Current action and preconditions to check: trajectory_clear

Your task: For each precondition in the list above, predict whether it will hold at this action.

Consider the current scene as observed from the mobile robot's camera, and analyze the predicted future states of all dynamic agents (e.g., people, animals, vehicles, or any moving entities) within the NEXT SECOND.

IMPORTANT: Only answer "very likely" if you are absolutely certain—based on strong, clear evidence—that a dynamic agent will violate the precondition in the predicted future state. Do NOT answer "very likely" for unlikely, ambiguous, or low-probability risks.

Ask yourself for each precondition: Is there a high probability, with clear and convincing evidence, that the predicted future states of any dynamic agent will interfere with the predicted future state of the currently executing action within the NEXT SECOND, causing that precondition to fail?

Assess the risk level based on these predictions. Use "likely" or "very likely" if motions create a clear risk of interference.

Use "neutral" or "improbable" if agents are nearby but their predicted paths are clearly diverging or non-conflicting.

Failure Risk Categories: "very improbable", "improbable", "neutral", "likely", "very likely"

Answer Format: Output ONLY the probability_of_failure value from these categories: "very improbable", "improbable", "neutral", "likely", "very likely"

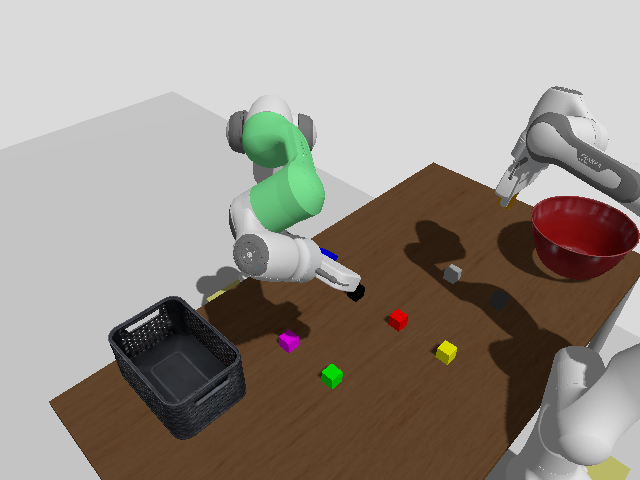

Answer: very improbable